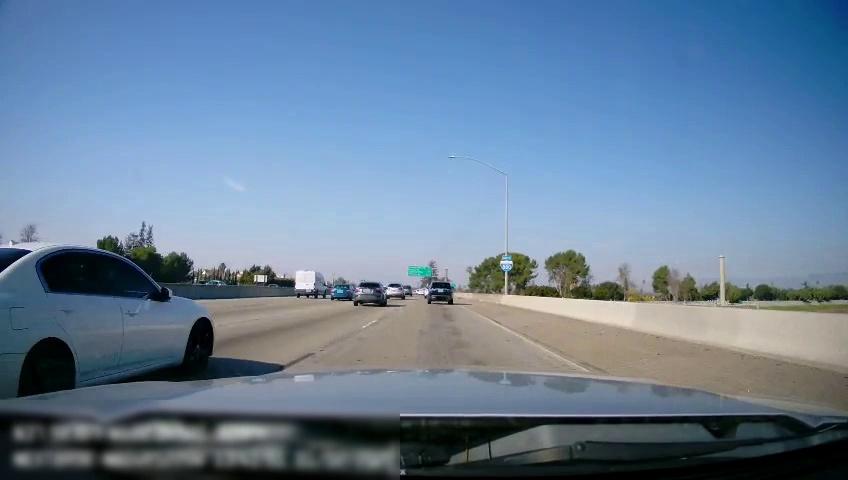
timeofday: Day
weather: Sunny
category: Drivable Space
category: Vehicles | SUV
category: Vehicles | SUV
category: Vehicles | SUV
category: Vehicles | SUV
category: Vehicles | Car
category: Vehicles | Van
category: Vehicles | Car
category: Lanes | Current Lane
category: Lanes | Current Lane
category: Traffic | Signs
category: Traffic | Signs